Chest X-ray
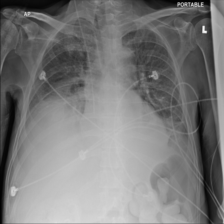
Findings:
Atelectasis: negative
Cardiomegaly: negative
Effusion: negative
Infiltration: negative
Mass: negative
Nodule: negative
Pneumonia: negative
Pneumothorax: negative
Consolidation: negative
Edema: negative
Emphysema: negative
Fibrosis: negative
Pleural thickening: negative
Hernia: negative